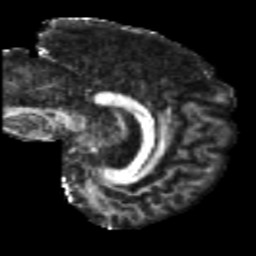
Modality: FA
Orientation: sagittal
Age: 46
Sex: male
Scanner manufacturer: siemens
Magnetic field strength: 3 T
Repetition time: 5 s
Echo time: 0.092 s